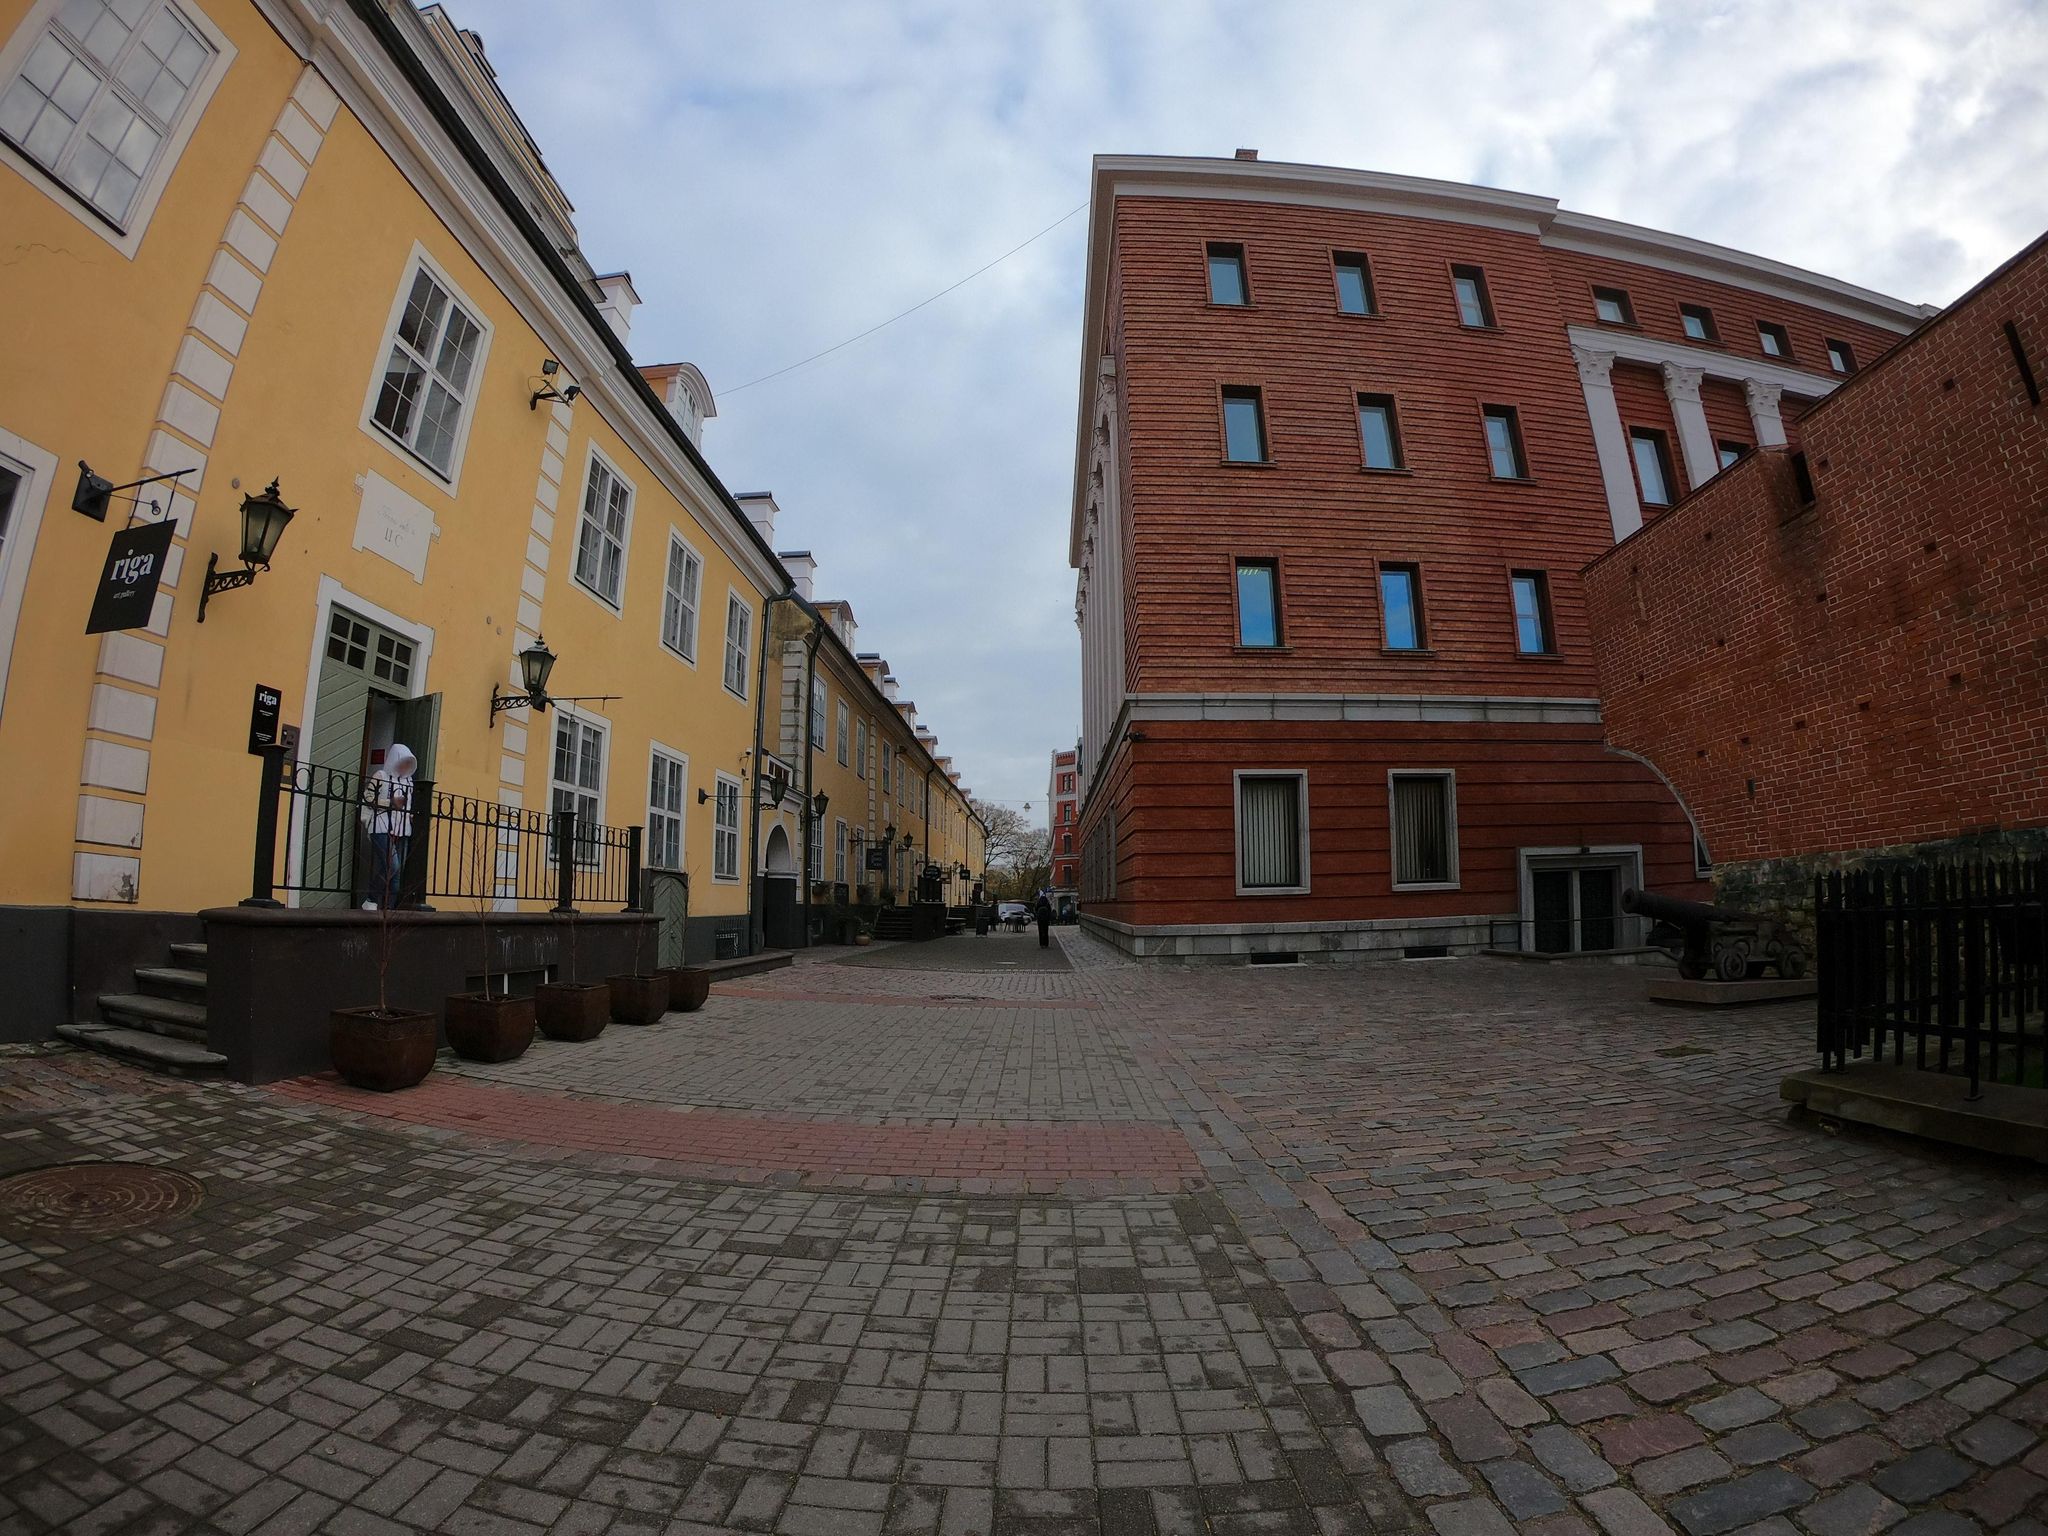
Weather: snowy
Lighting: day
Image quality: good
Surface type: walking surface
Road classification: pedestrian
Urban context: urban centre
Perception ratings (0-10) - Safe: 8.28, Lively: 6.92, Beautiful: 4.67, Boring: 5.83, Depressing: 4.23, Wealthy: 6.3